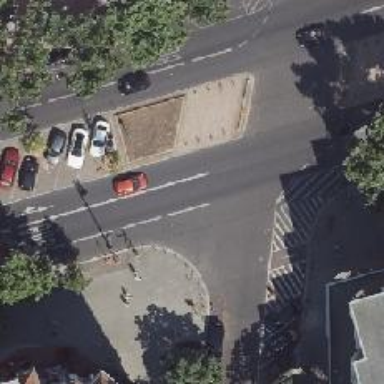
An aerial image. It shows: Unmarked crossing on the road.